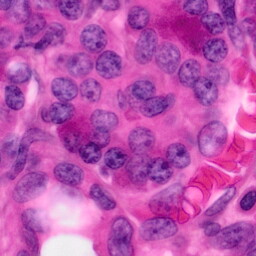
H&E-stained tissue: Pancreatic